Interaction volume radius: 5 \u00c5
Interaction volume height: 50 \u00c5
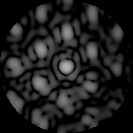
Disorder parameter: 0.322